Question: '''
%pylab inline
import pandas as pd
import numpy as np
import matplotlib as mpl
import seaborn as sns
typessns = pd.DataFrame.from_csv('C:/data/testesns.csv', index_col=False, sep=';')
mpl.rc("figure", figsize=(45, 10))
sns.factorplot("MONTH", "VALUE", hue="REGION", data=typessns, kind="box", palette="OrRd");
'''

I always get a small size figure, no matter what size I 've specified in figsize...
How to fix it?
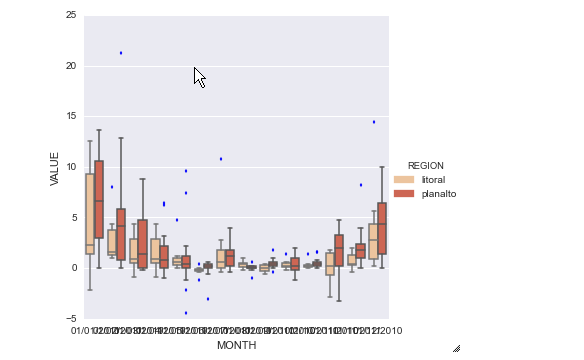
Answer: > Note added in 2019: In modern seaborn versions the 'size' argument has been renamed to 'height'.
To be a little more concrete:
'''
%matplotlib inline
import seaborn as sns
exercise = sns.load_dataset("exercise")
# Defaults are size=5, aspect=1
sns.factorplot("kind", "pulse", "diet", exercise, kind="point", size=2, aspect=1)
sns.factorplot("kind", "pulse", "diet", exercise, kind="point", size=4, aspect=1)
sns.factorplot("kind", "pulse", "diet", exercise, kind="point", size=4, aspect=2)
'''
You want to pass in the arguments 'size' or 'aspect' to the sns.factorplot() when constructing your plot.
will change the height, (so it will also also get wider if only size is changed.)
will change the width while keeping the height constant.
The above code should be able to be run locally in an ipython notebook.

Also, all other useful parameters/arguments and defaults for this plotting function can be viewed with once the 'sns' module is loaded:
'''
help(sns.factorplot)
'''